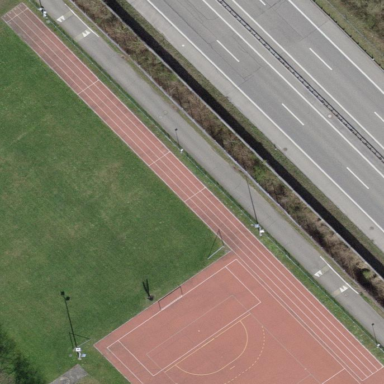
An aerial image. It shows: Athletic track located in leisure land area.